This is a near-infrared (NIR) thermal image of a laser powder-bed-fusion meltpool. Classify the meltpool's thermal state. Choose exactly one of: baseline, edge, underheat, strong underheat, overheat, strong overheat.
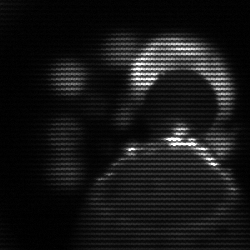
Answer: edge